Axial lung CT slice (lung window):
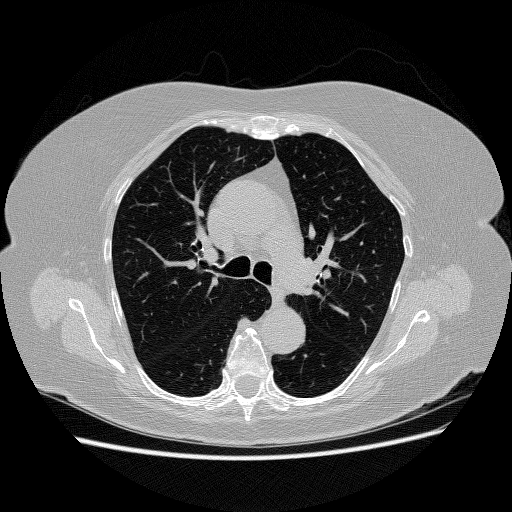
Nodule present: no